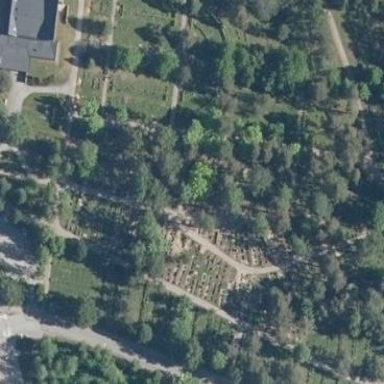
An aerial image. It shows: Graveyard.